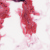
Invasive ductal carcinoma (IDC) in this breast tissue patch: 0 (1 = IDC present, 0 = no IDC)